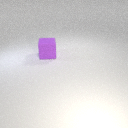
large purple rubber cube